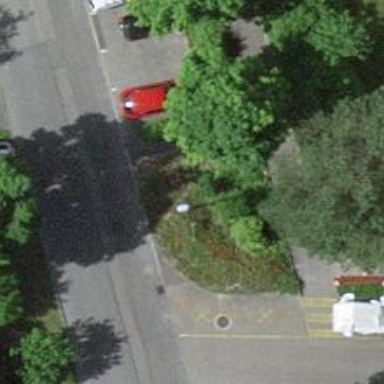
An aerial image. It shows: Red object.